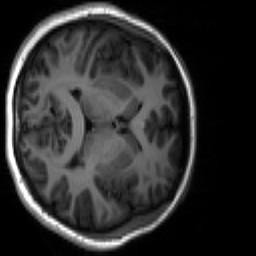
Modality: T1w
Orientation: axial
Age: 18
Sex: female
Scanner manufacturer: siemens
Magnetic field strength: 3 T
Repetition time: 2.3 s
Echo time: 0.00267 s